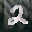
Label: 2